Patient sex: M
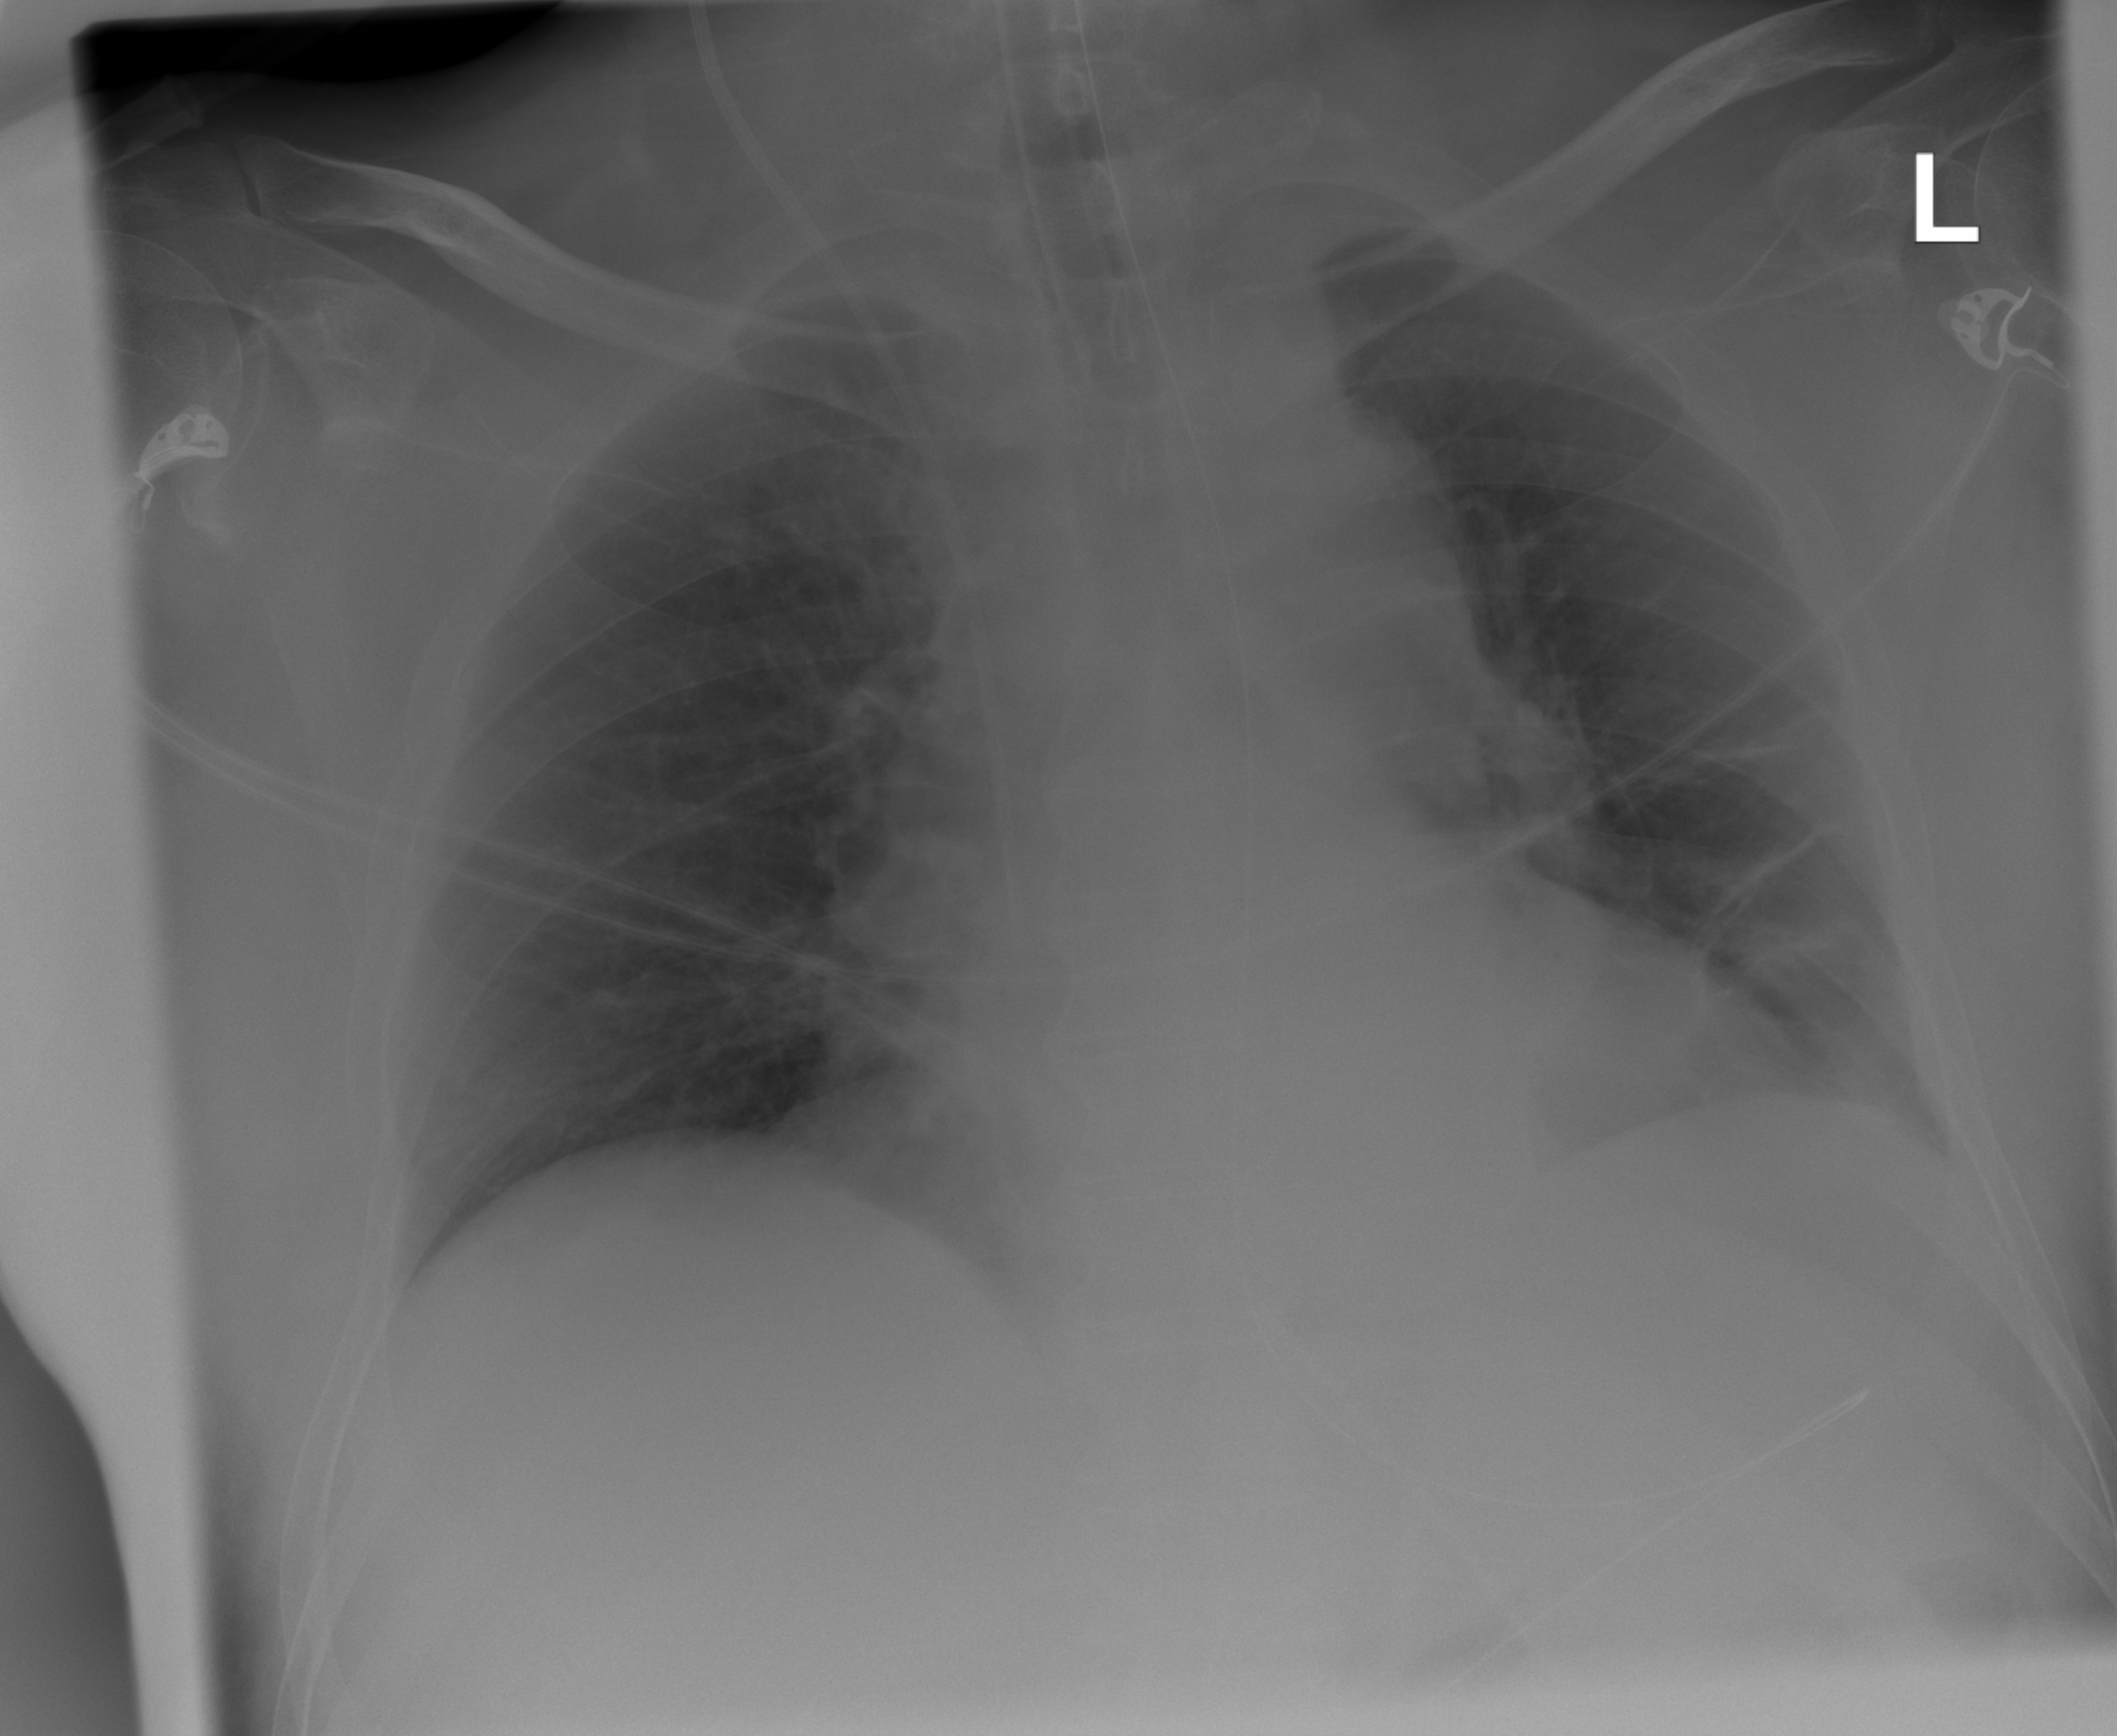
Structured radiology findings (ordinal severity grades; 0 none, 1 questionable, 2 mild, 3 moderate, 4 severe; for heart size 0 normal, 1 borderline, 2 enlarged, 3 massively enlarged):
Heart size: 1
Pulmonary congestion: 0
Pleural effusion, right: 0
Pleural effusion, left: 0
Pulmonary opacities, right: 0
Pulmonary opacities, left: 0
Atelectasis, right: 0
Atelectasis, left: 2